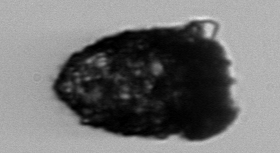
Label: Stenosemella_pacifica